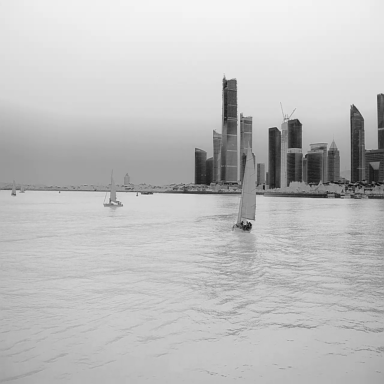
There are four sailboats in the infrared image.